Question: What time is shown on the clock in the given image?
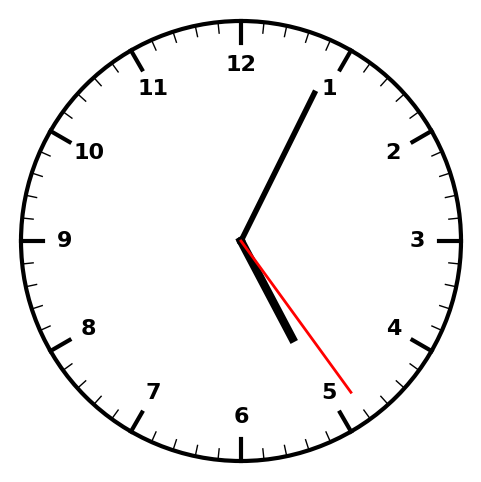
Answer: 05:04:24